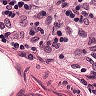
Metastatic tissue present: no